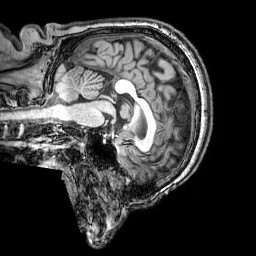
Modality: T1w
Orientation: sagittal
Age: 42
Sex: male
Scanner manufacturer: philips
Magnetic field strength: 3 T
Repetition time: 0.008113 s
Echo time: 0.003709 s